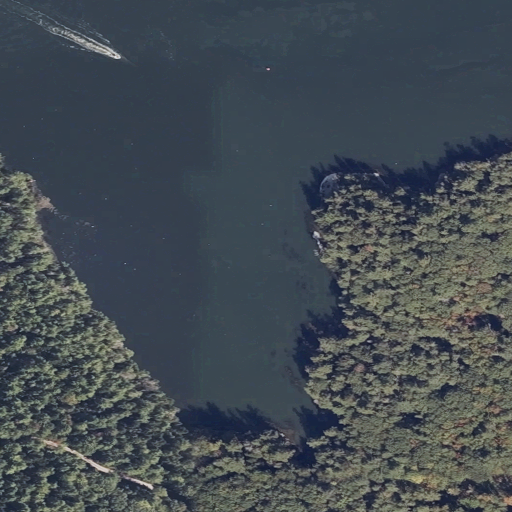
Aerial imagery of cape in Maine named Soldier Point containing open water, evergreen forest, open development, herbaceous wetlands, barren land, and mixed forest